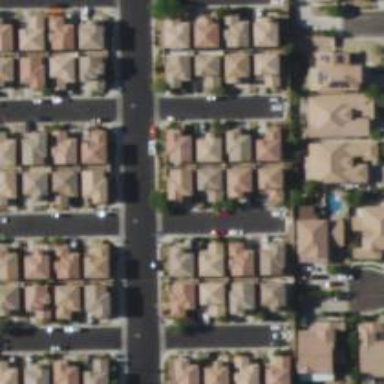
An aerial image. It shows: Residential road.